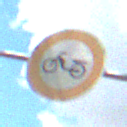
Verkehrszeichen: VerbotMofas
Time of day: Midday
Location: Outdoor (Nature)
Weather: PartlyCloudy
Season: Autumn
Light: Natural